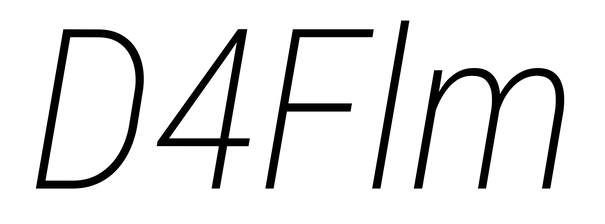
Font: Roboto-Italic_Condensed_ExtraLight_Italic